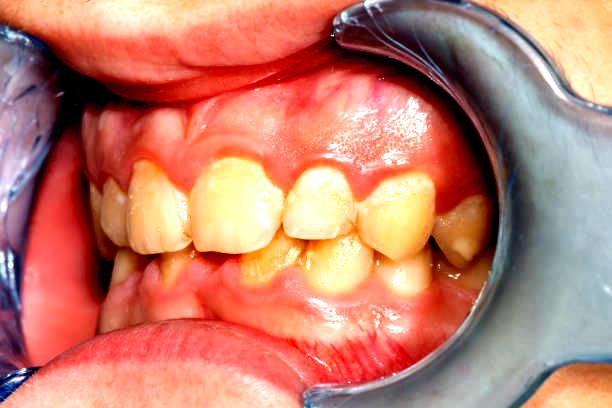
Condition: Gingivitis